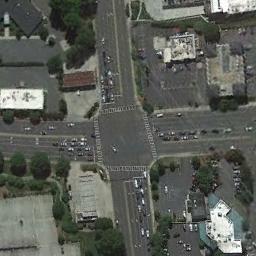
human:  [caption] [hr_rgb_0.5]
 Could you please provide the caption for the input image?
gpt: There is a white building beside the intersection .

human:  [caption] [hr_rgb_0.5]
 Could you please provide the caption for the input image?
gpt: There are many moving and waiting vehicles on the road at the intersection, Many buildings and some trees around the intersection .

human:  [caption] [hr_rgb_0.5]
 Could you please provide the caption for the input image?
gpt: There are numerous different shapes of buildings beside the intersection .

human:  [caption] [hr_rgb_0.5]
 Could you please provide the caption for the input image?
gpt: An intersection with dense traffic is between some buildings and clearings .

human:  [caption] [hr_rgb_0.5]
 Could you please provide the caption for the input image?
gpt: There are some buildings and green trees beside the intersection .